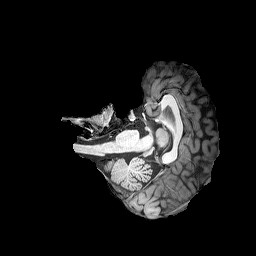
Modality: T1w
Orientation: axial
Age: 25
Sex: female
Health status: healthy